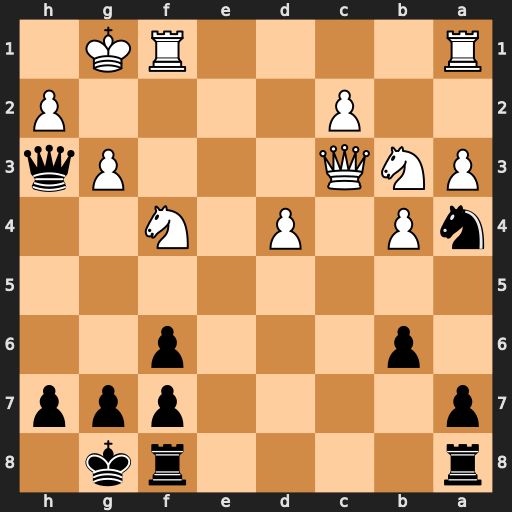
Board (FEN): r4rk1/p4ppp/1p3p2/8/nP1P1N2/PNQ3Pq/2P4P/R4RK1
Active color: b
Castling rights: -
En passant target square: -
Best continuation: Qxf1+ Kxf1 Nxc3